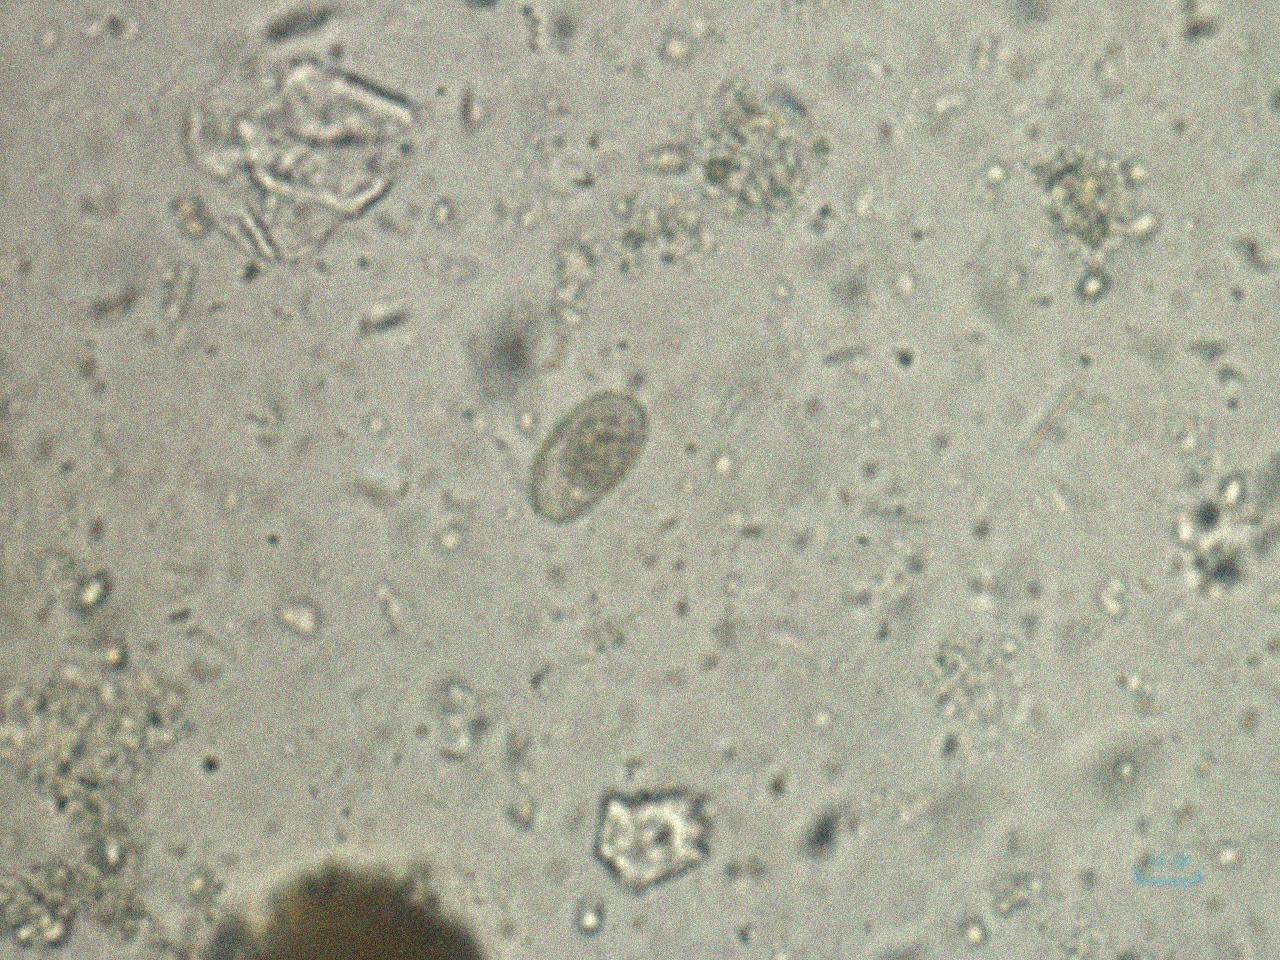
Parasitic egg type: Capillaria philippinensis